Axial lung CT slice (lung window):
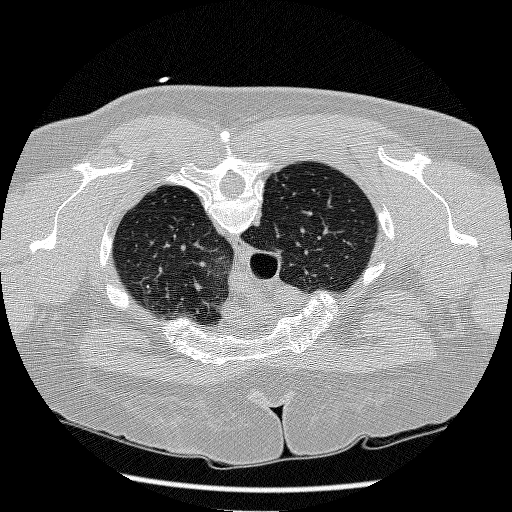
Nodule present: no